Question: [I tried some of the solutions given over in stackoverflow but I am getting run time error]
let realm = try! Realm()
doesn't throw any error while building but once the app is running, it gives EXC_BAD_INSTRUCTION.
How can I fix the error in instantiating Realm?
Screenshot of error:

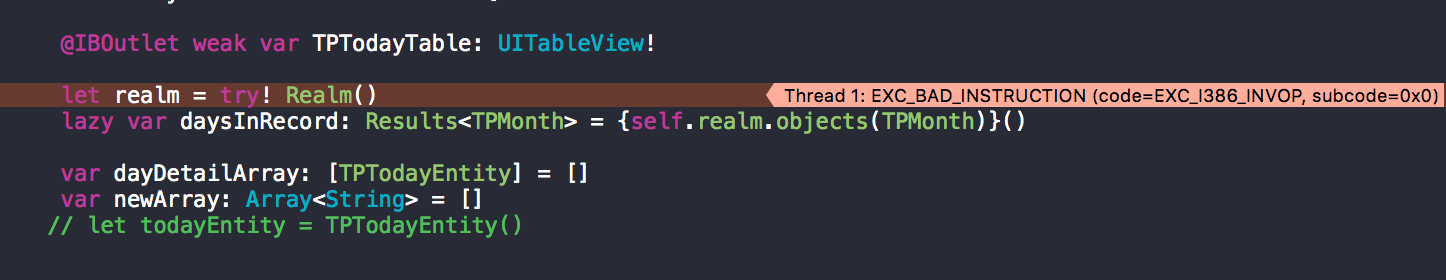
Answer: It seems like you're trying to initialize a 'Realm' from the default value of a 'UIViewControlller'. Be aware, if that's your initial view controller, that this might happen before your AppDelegate's <URL> is executed, from where you might setup the default configuration. But this should happen before you initialize any accessors.
I'd recommend to use to set the Realm from a later point in time, after the application launch is fully finished.
Alternatively you could instead declare your property as implicitly unwrapped optional and initialize it's value in the 'viewDidLoad' method.
'''
var realm: Realm!
override func viewDidLoad() {
super.viewDidLoad()
self.realm = try! Realm()
}
'''